Interaction volume radius: 5 \u00c5
Interaction volume height: 15 \u00c5
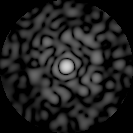
Disorder parameter: 0.8681